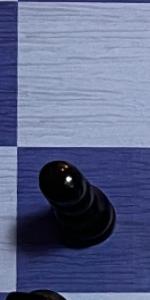
Label: Pawn_Black